Current action and preconditions to check: trajectory_clear

Your task: For each precondition in the list above, predict whether it will hold at this action.

Consider the current scene as observed from the mobile robot's camera, and analyze the predicted future states of all dynamic agents (e.g., people, animals, vehicles, or any moving entities) within the NEXT SECOND.

IMPORTANT: Only answer "very likely" if you are absolutely certain—based on strong, clear evidence—that a dynamic agent will violate the precondition in the predicted future state. Do NOT answer "very likely" for unlikely, ambiguous, or low-probability risks.

Ask yourself for each precondition: Is there a high probability, with clear and convincing evidence, that the predicted future states of any dynamic agent will interfere with the predicted future state of the currently executing action within the NEXT SECOND, causing that precondition to fail?

Assess the risk level based on these predictions. Use "likely" or "very likely" if motions create a clear risk of interference.

Use "neutral" or "improbable" if agents are nearby but their predicted paths are clearly diverging or non-conflicting.

Failure Risk Categories: "very improbable", "improbable", "neutral", "likely", "very likely"

Answer Format: Output ONLY the probability_of_failure value from these categories: "very improbable", "improbable", "neutral", "likely", "very likely"

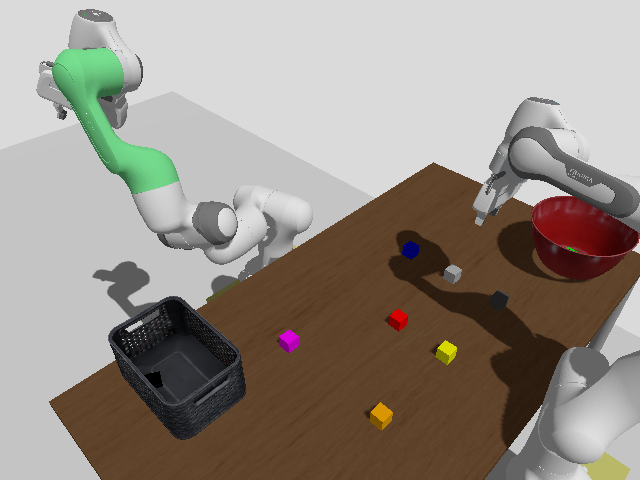

Answer: very improbable